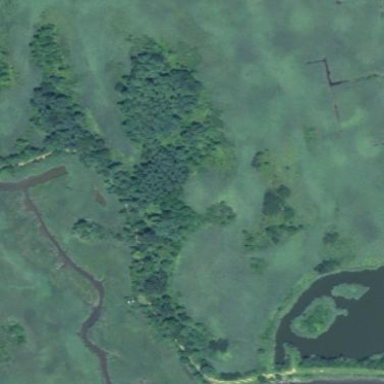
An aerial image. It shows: Swampy wetland area.